Question: I am crawling some data from a website. I need to recover some links from a list of products. First I identified one of the links with inspect element:

Then I used request to save all the source code of that page in a text file:
'''
source_code = requests.get(link)
plain_text= source_code.txt
'''
Then I used my text editor to search the link and it did not found it. Im working with BeautifulSoup4, but I already tried several <URL> ways to crawl the page to get the list of products but all give the same result.
My suspicion is that the list of product is generated by some code (probably Java) when someone enter the page, but I am not sure. I have been several hours trying to make this work so any hint is going to be appreciated.
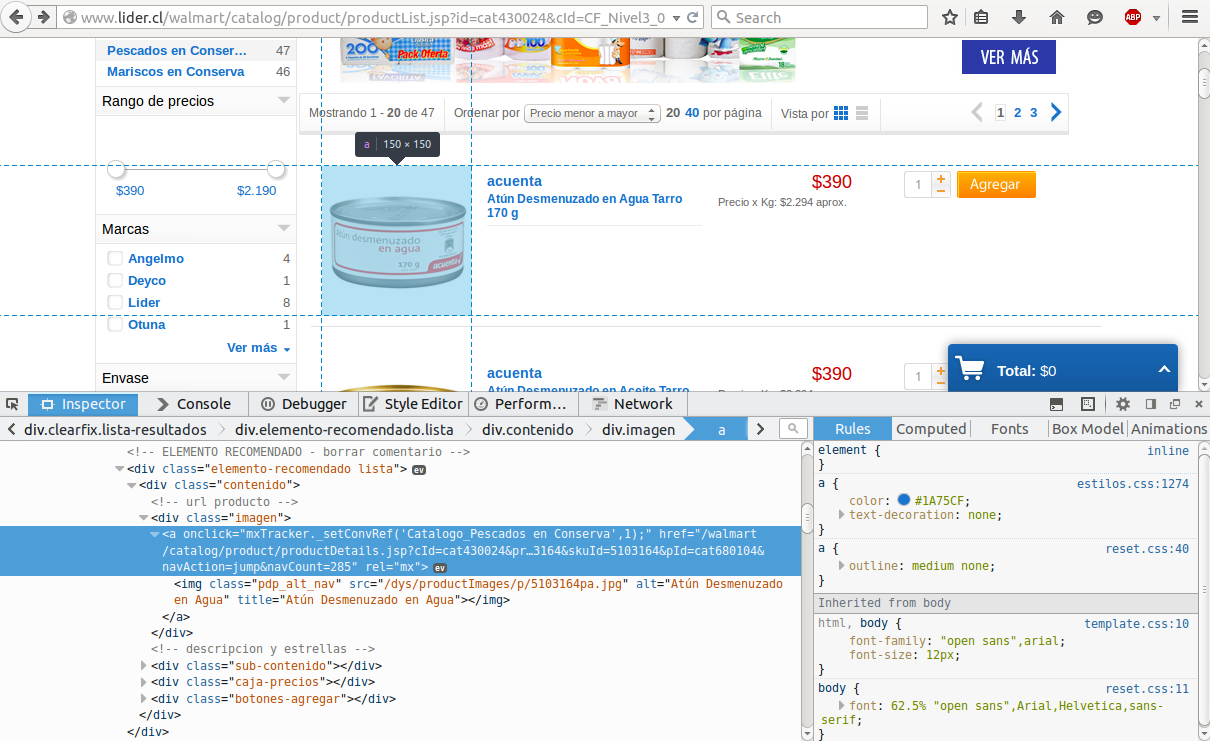
Answer: Python never stop to amuse me. I found a Python library that uses PhantomJS. It allow us to run JavaScript code inside a python program. I will answer my own question after a lot of work:
'''
from ghost import Ghost
import re
def filterProductLinks(links): #filter the useless links using regex
pLinks= list()
for l in links:
if re.match(".*productDetails.*",str(l)):
pLinks.append(l)
return pLinks #List of item url(40 max)
def getProductLinks(url): #get the links generated by Java code
ghost = Ghost(wait_timeout=100)
ghost.open(url)
links = ghost.evaluate("""
var links = document.querySelectorAll("a");
var listRet = [];
for (var i=0; i<links.length; i++){
listRet.push(links[i].href);
}
listRet;
""")
pLinks= filterProductLinks(links[0])
return pLinks
#Test
pLinks= getProductLinks('http://www.lider.cl/walmart/catalog/category.jsp?id=CF_Nivel3_000042&pId=CF_Nivel1_000003&navAction=jump&navCount=0#categoryCategory=CF_Nivel3_000042&pageSizeCategory=20&currentPageCategory=1&currentGroupCategory=1&orderByCategory=lowestPrice&lowerLimitCategory=0&upperLimitCategory=0&&504')
for l in pLinks:
print l
print len(pLinks)
'''
The Java code is not mine. I took it from a Ghost.py documentation page: <URL>